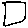
Label: square